Interaction volume radius: 5 \u00c5
Interaction volume height: 15 \u00c5
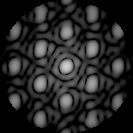
Disorder parameter: 0.1919